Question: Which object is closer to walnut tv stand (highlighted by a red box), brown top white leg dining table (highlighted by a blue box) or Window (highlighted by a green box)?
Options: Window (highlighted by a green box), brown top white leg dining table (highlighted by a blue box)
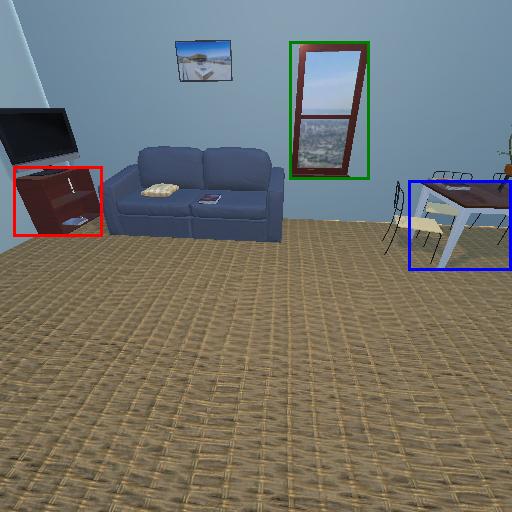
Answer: Window (highlighted by a green box)